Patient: sex F, age 61
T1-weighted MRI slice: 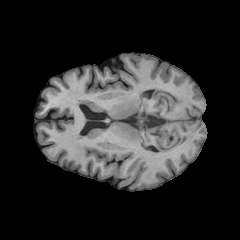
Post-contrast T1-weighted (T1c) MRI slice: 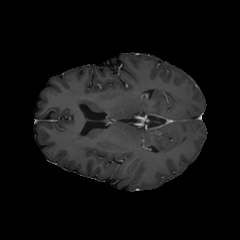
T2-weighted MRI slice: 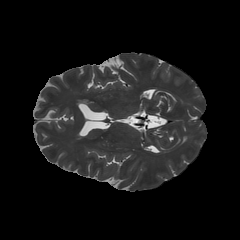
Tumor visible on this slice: no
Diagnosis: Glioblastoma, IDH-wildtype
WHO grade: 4